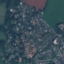
Label: Residential